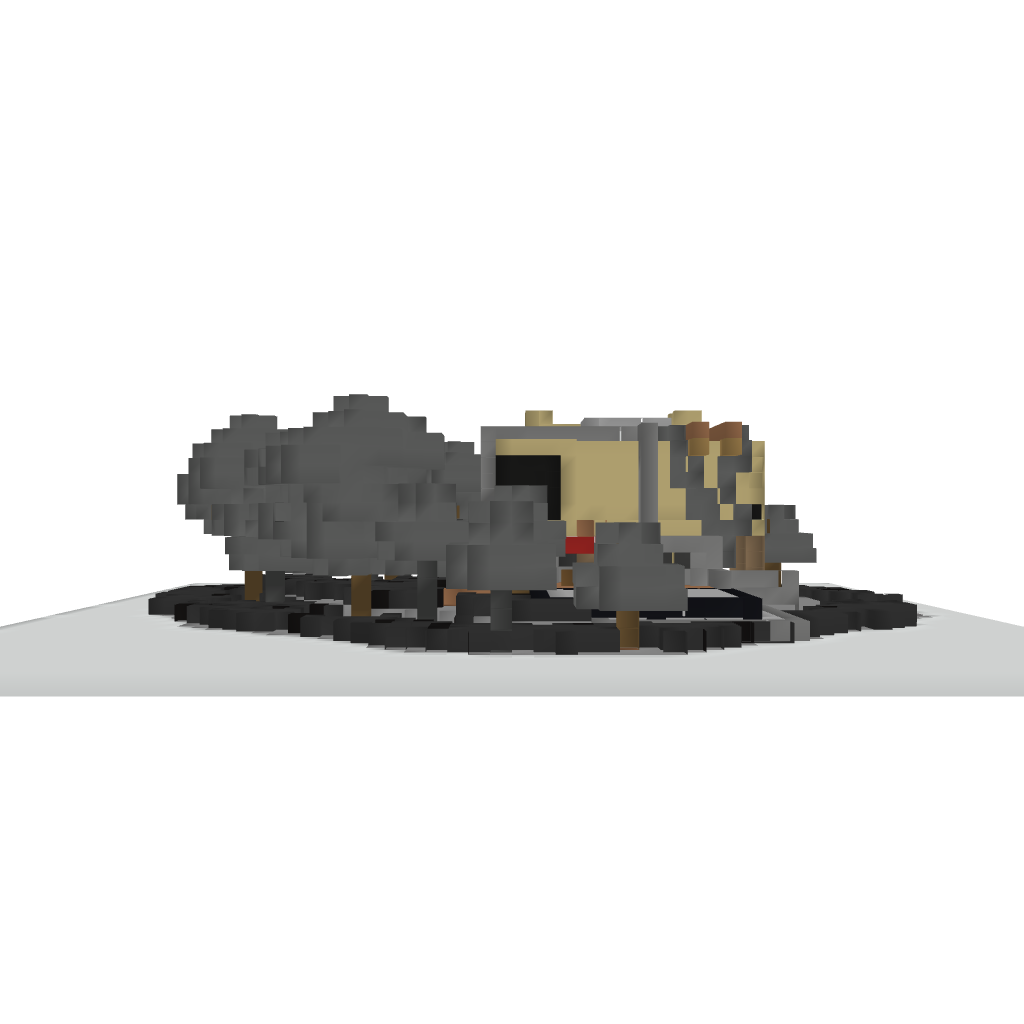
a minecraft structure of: Luxury House #3